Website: macys
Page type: billing-address
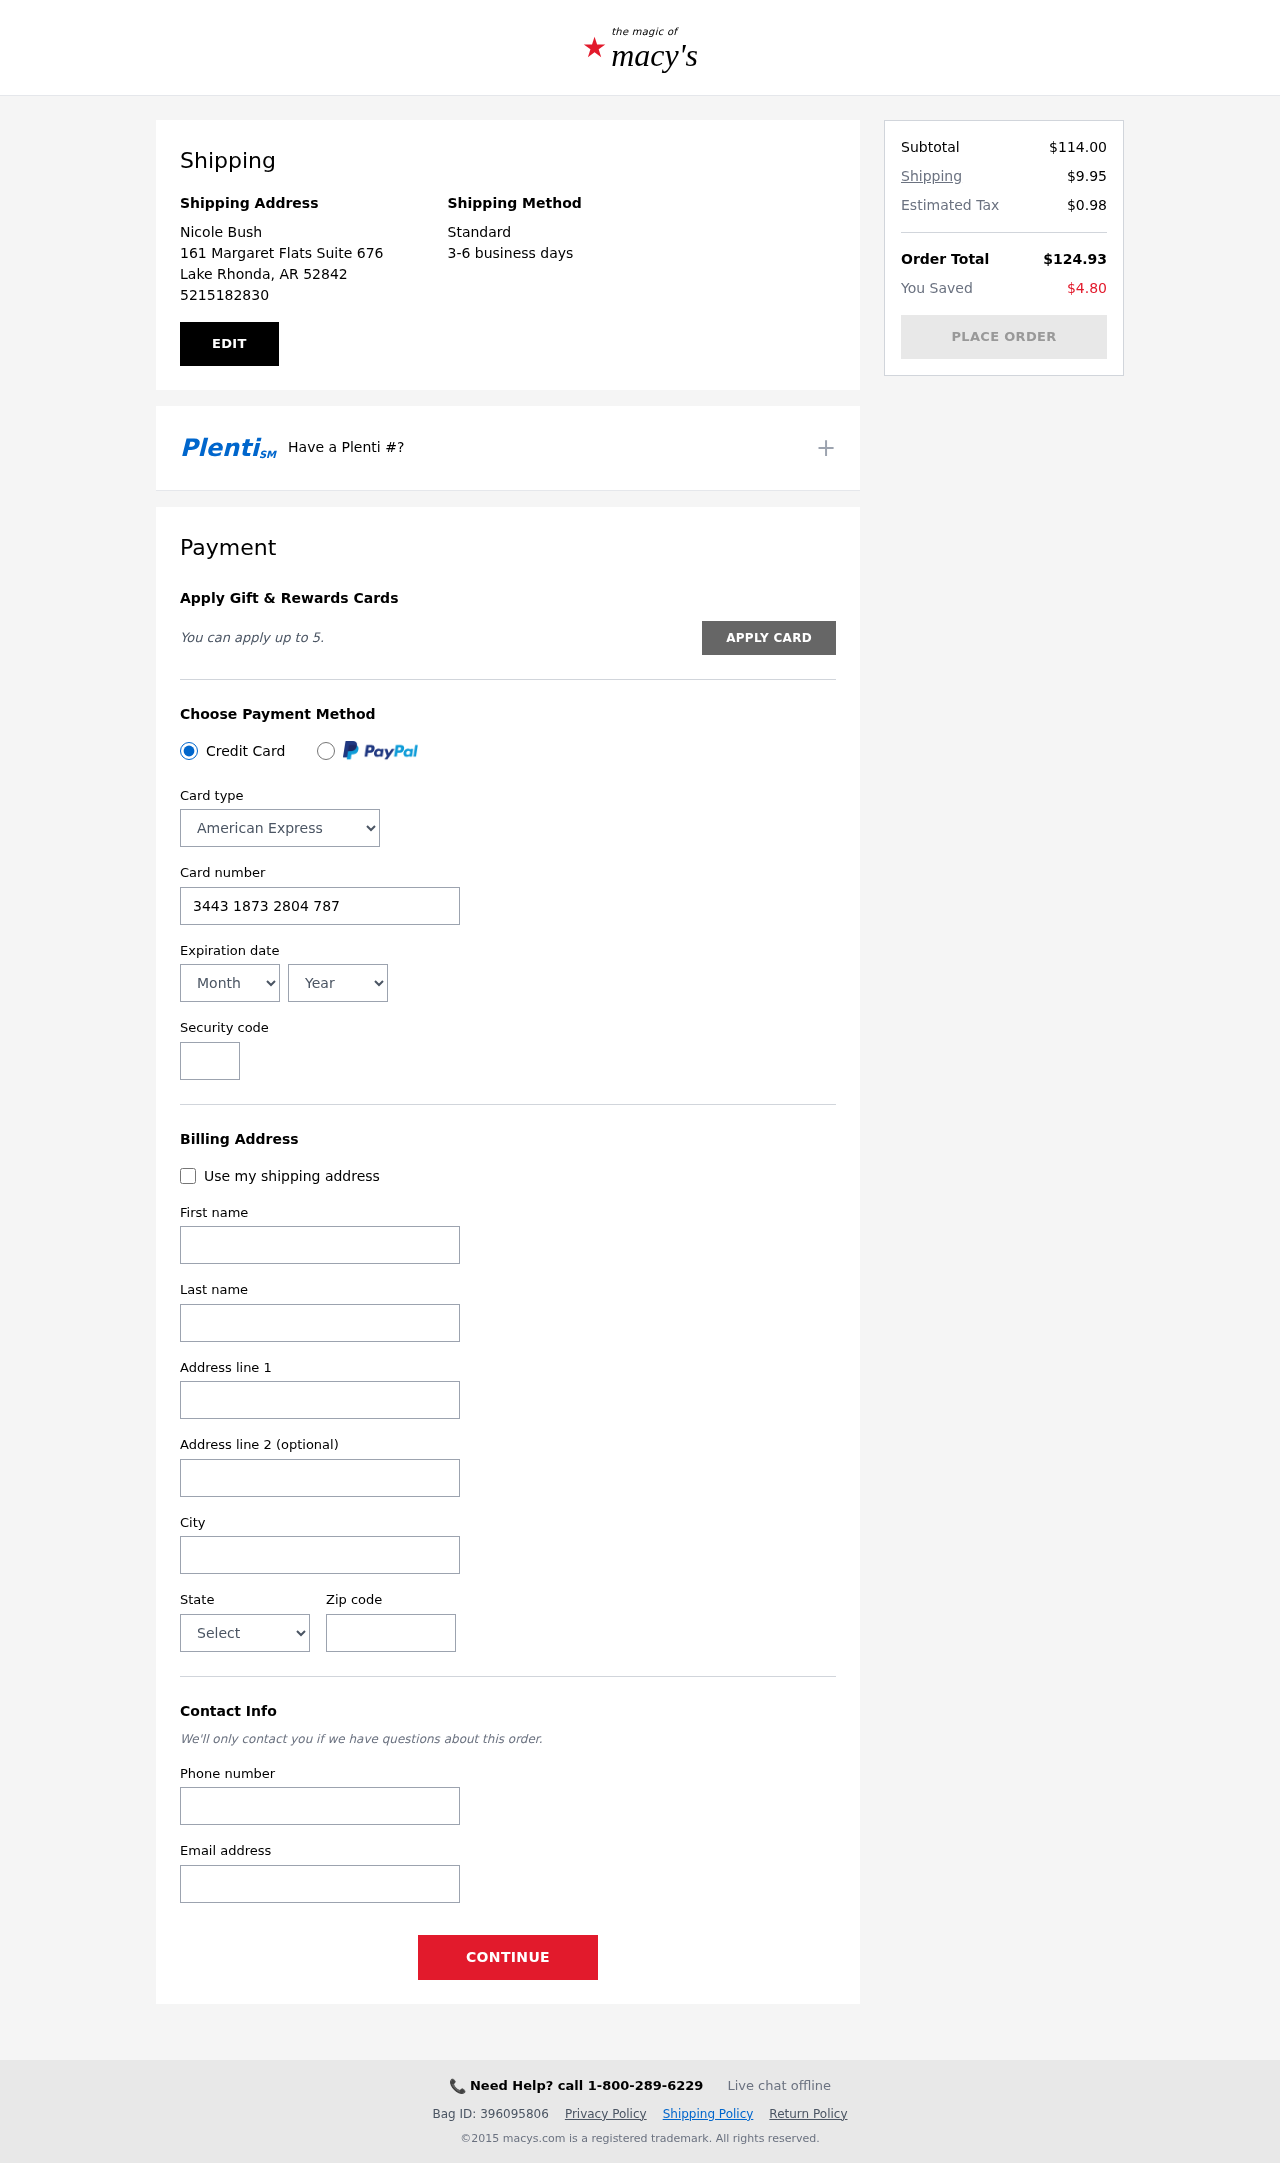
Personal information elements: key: PII_CARD_CVV
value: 9977
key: PII_CARD_EXPIRY_MONTH
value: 05
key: PII_CARD_EXPIRY_YEAR
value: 27
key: PII_CARD_NUMBER
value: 3443 1873 2804 787
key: PII_CARD_TYPE
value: American Express
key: PII_CITY
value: Lake Rhonda
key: PII_CITY_STATE_ZIP
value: Lake Rhonda, AR 52842
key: PII_EMAIL
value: nicolebush@gmail.com
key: PII_FIRSTNAME
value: Nicole
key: PII_FULLNAME
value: Nicole Bush
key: PII_LASTNAME
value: Bush
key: PII_PHONE
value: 5215182830
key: PII_POSTCODE
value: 52842
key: PII_STATE
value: Arkansas
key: PII_STREET
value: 161 Margaret Flats Suite 676
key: PII_STREET2
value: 07850 Suarez Heights
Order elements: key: ORDER_SUBTOTAL
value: $114.00
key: ORDER_SHIPPING_COST
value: $9.95
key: ORDER_TAX
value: $0.98
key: ORDER_TOTAL
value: $124.93
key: ORDER_SAVINGS
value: $4.80